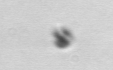
Label: detritus